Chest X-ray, PA view. Patient: 34 years old, sex F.
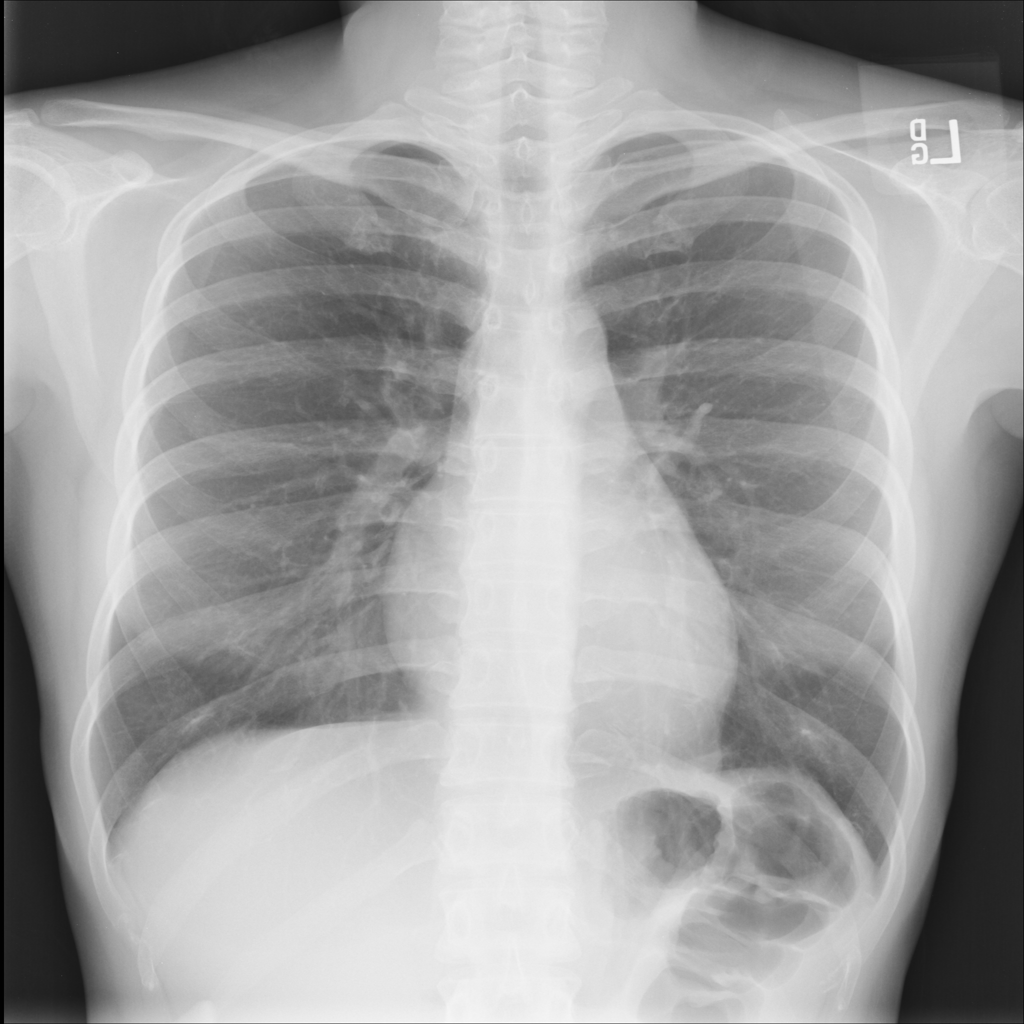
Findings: No Finding